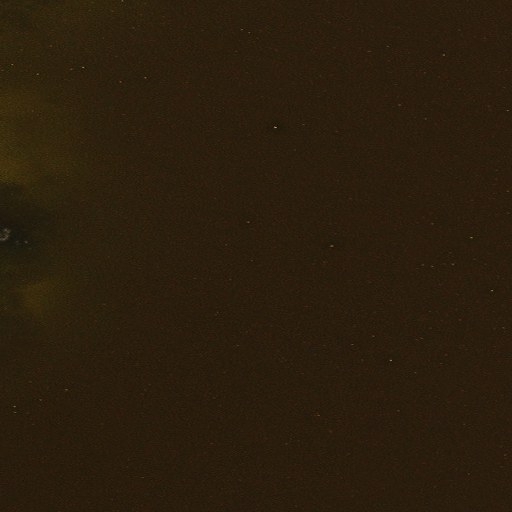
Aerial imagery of bar in Alaska named Bruin Reef containing only unknown